Interaction volume radius: 5 \u00c5
Interaction volume height: 20 \u00c5
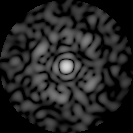
Disorder parameter: 0.7566